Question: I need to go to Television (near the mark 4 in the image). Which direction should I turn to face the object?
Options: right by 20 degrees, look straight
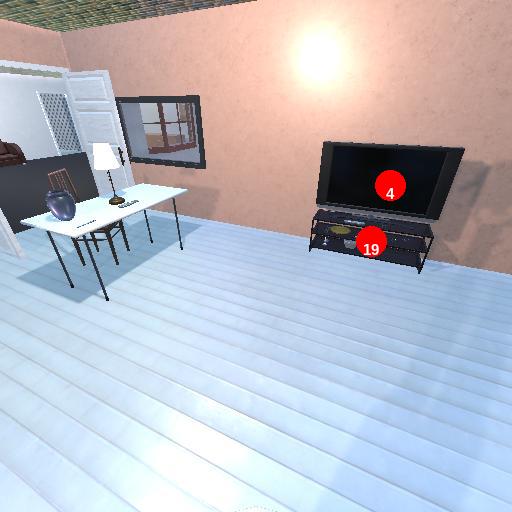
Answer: right by 20 degrees